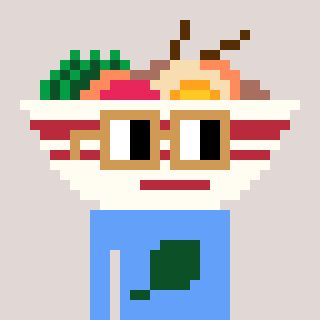
a pixel art character with square brown glasses, a noodles-shaped head and a blue-colored body on a warm background